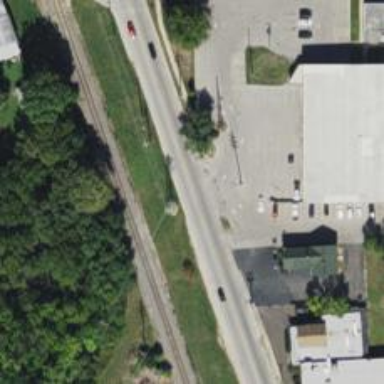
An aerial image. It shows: Secondary road with separate asphalt sidewalks.